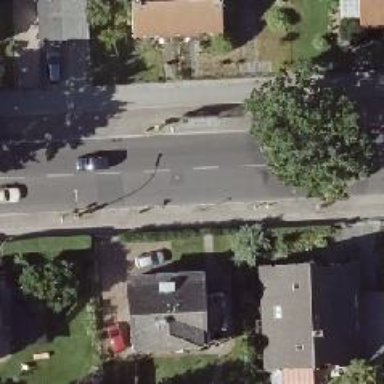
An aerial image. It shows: Public transport stop position.